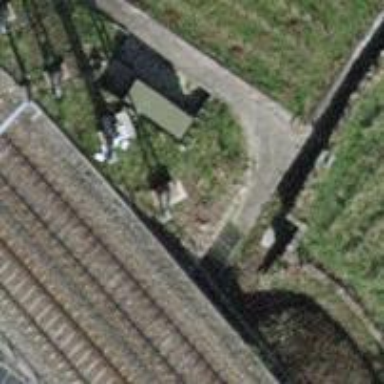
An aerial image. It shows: Termination pole used for power supply.